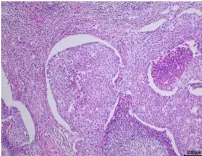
Baseline PET-CT imaging and pathologic results. (C) Coronal view showed multiple hypermetabolic lesions in the abdominal cavity.
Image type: pathology (h&e)